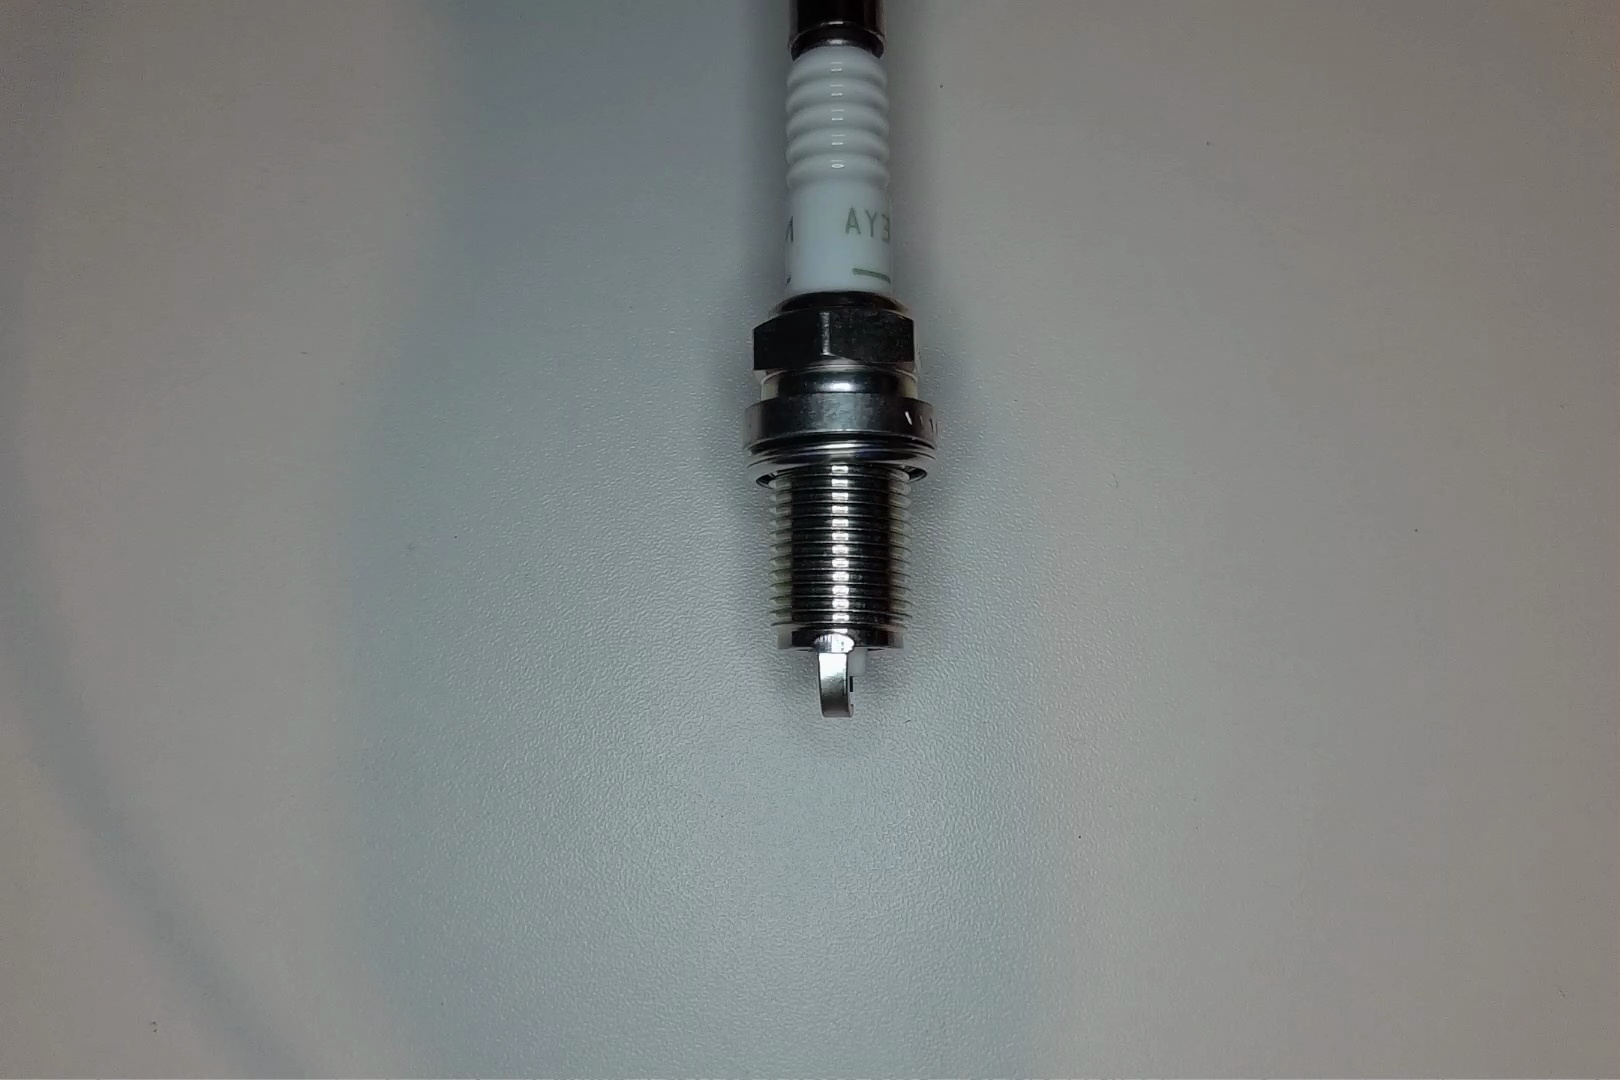
Label: no anomaly